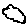
Label: cloud